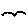
Label: bird